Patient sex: F
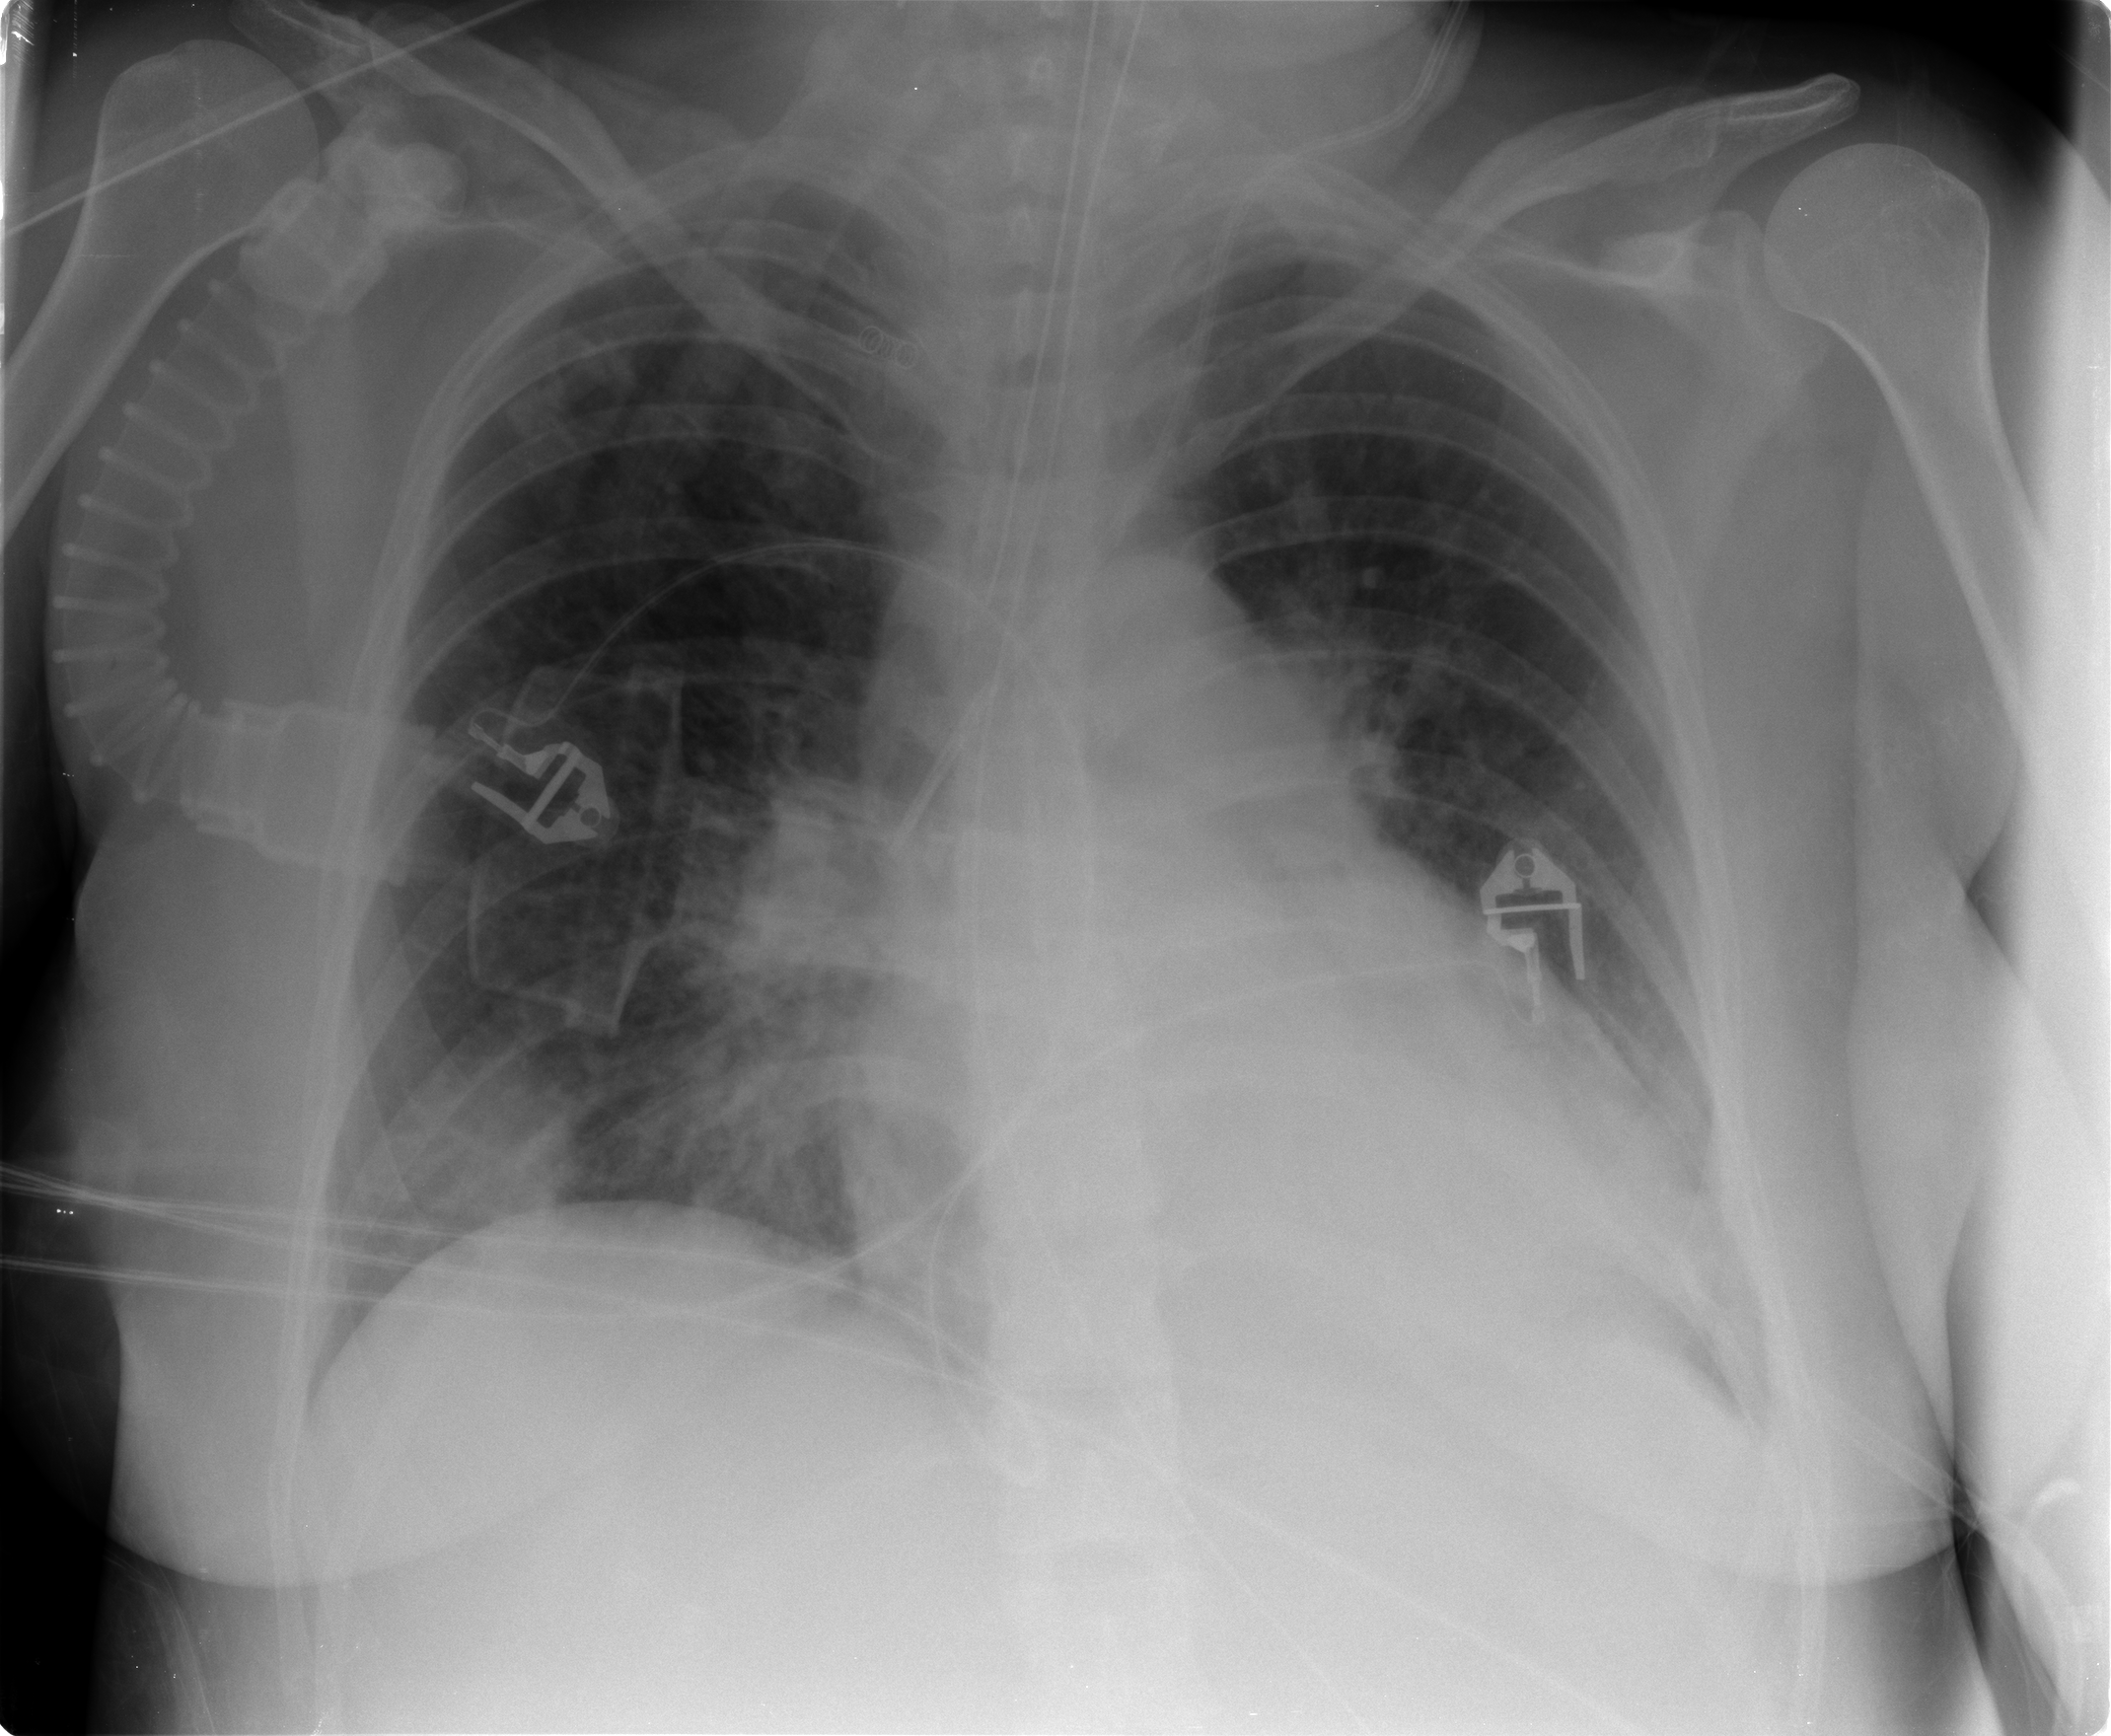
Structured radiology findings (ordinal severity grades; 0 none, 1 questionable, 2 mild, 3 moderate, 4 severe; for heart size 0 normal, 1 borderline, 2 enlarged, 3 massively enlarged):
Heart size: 1
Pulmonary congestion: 2
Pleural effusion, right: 0
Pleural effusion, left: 1
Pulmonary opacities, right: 3
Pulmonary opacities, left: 0
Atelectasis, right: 2
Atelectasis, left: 2